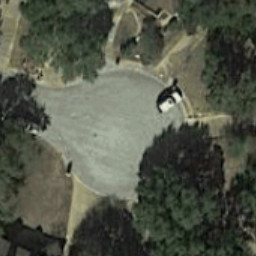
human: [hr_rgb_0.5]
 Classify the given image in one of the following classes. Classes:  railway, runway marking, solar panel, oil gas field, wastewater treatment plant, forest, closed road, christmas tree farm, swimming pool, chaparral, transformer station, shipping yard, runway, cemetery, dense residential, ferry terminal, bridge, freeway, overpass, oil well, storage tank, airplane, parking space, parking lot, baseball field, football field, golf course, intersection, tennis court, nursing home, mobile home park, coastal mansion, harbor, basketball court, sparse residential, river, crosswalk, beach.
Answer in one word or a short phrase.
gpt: closed road